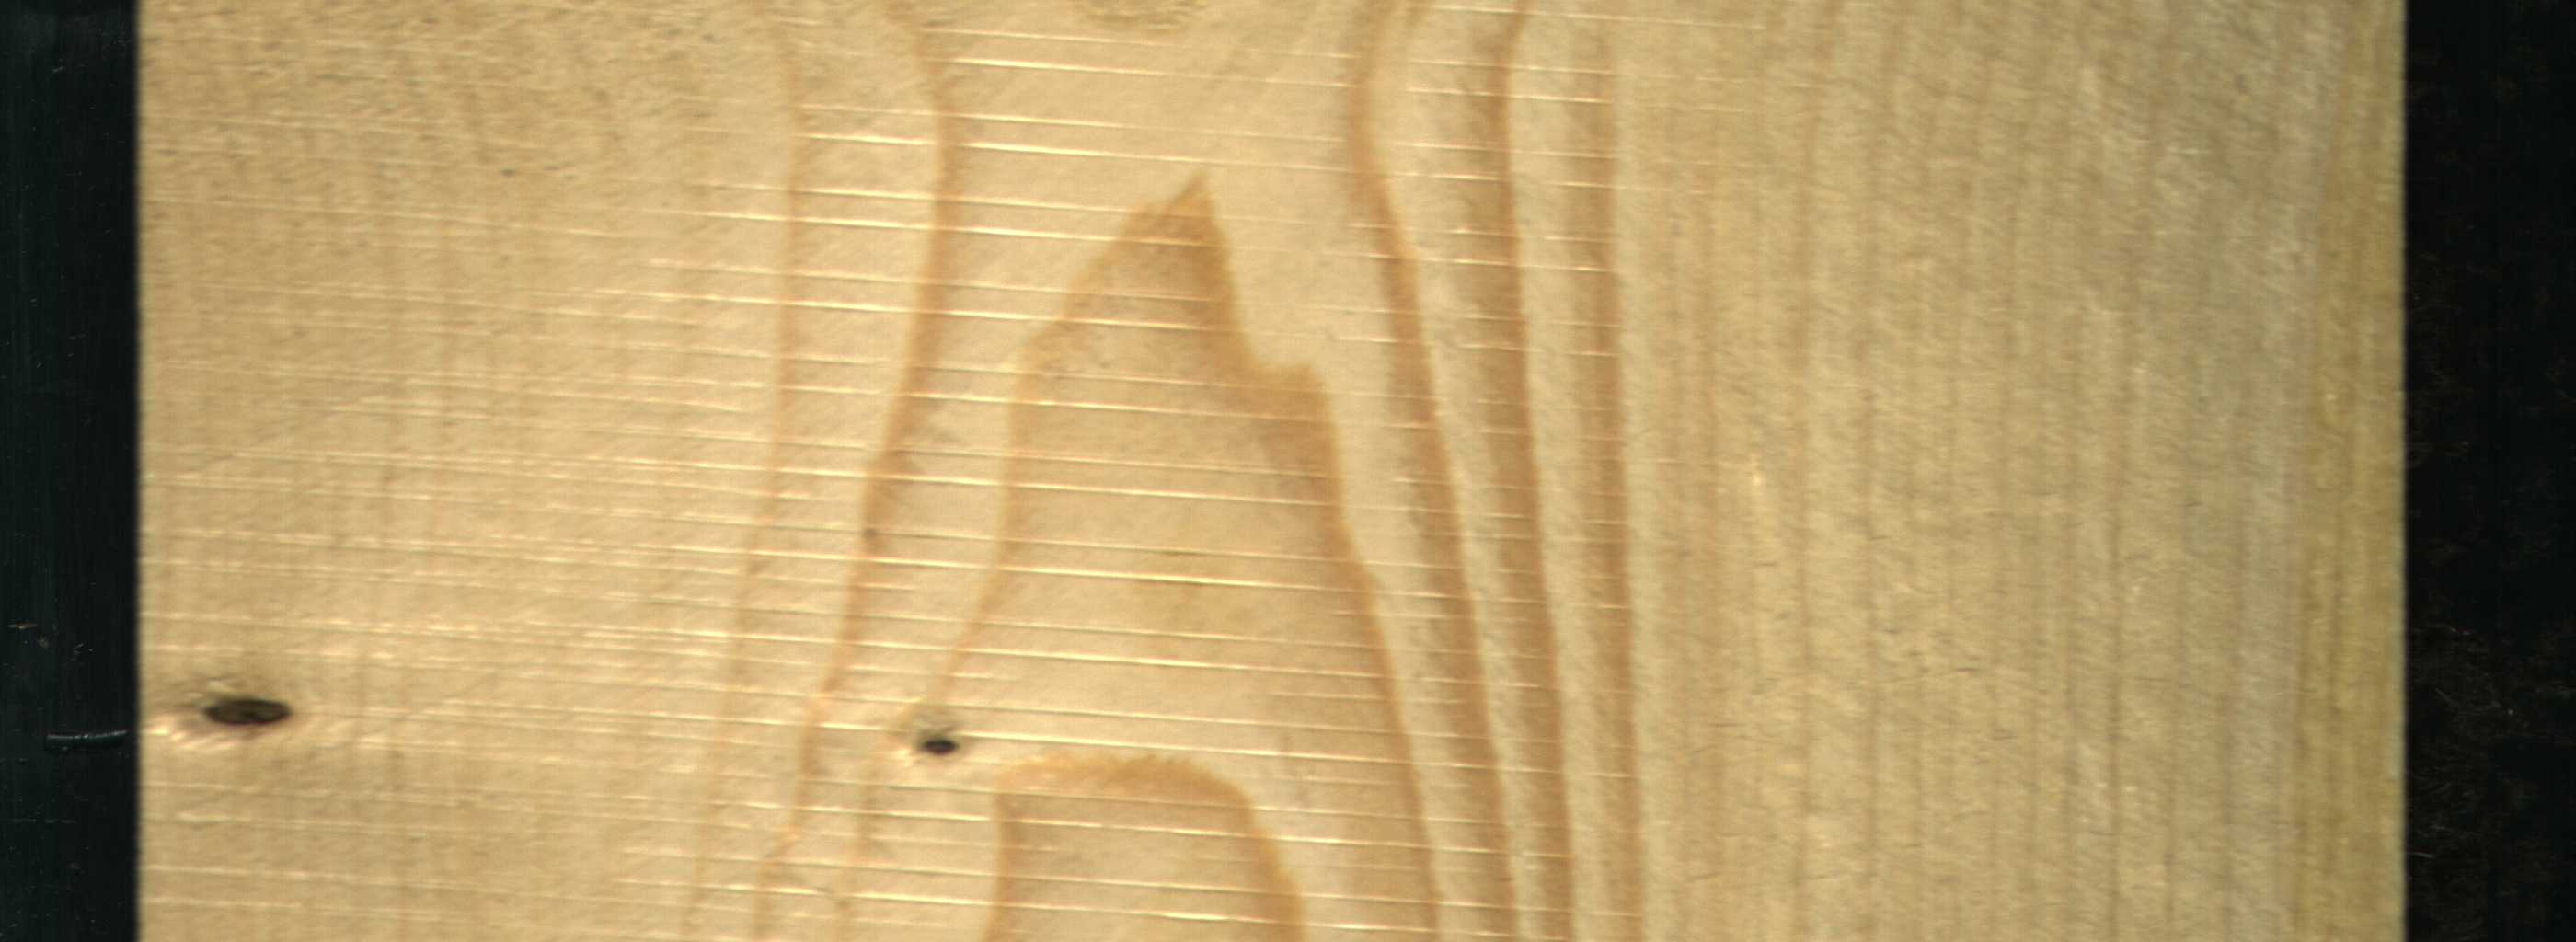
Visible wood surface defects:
Dead_Knot
Dead_Knot